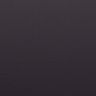
Metastatic tissue present: no